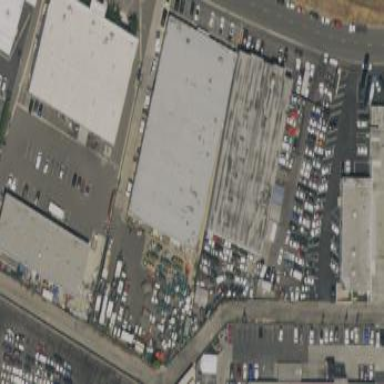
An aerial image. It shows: Warehouse building.